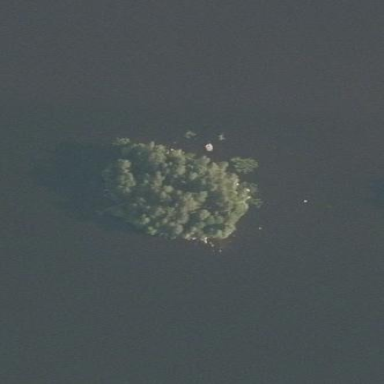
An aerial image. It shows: Image showing island.